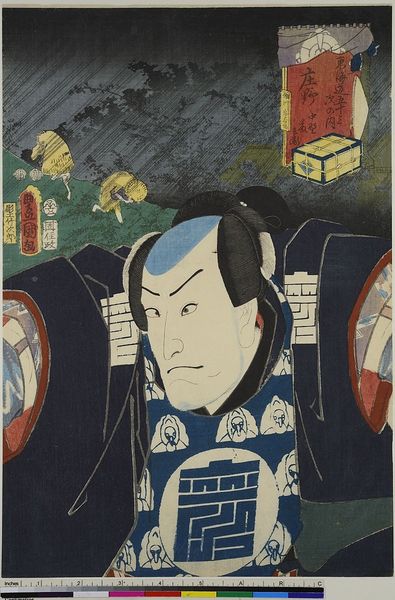
Titel: Shono: Der Schauspieler Bando Hikosaburo IV als Nakano Fujibe, Blatt 46 aus der Serie: Die 53 Stationen des Tokaido
Künstler: Utagawa Kunisada
Standort: Hamburg
Institution: Museum für Kunst und Gewerbe Hamburg
Schlagwörter: holzschnitt, regen, druckgraphik, druckgrafik, zeit, schauspieler, farbholzschnitt, koffer, schauspielerin, tourismus, reisen, kabuki, edo, reproduktionen, druckerzeugnisse, reisegepäck, gepäck